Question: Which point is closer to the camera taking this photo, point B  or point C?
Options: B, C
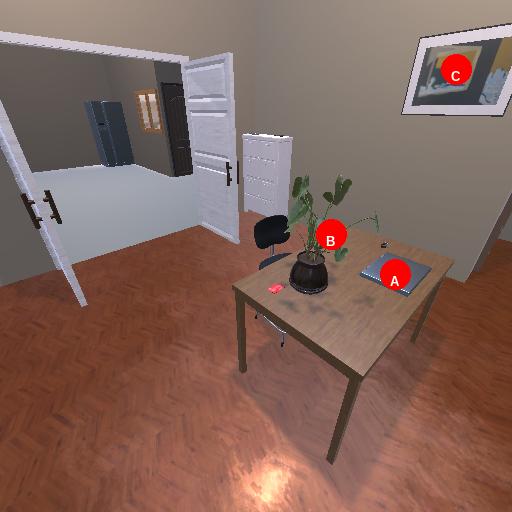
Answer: B